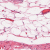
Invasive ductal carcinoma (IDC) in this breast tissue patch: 0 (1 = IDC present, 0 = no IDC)